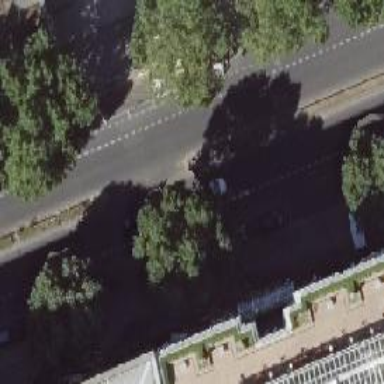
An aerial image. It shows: Secondary road with separate sidewalk.